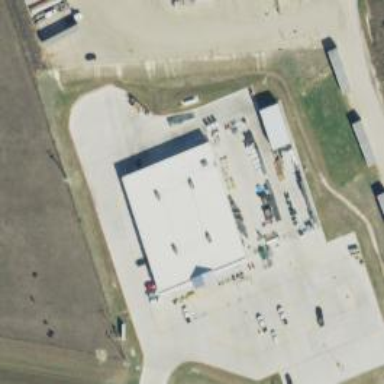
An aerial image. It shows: Country store within building.